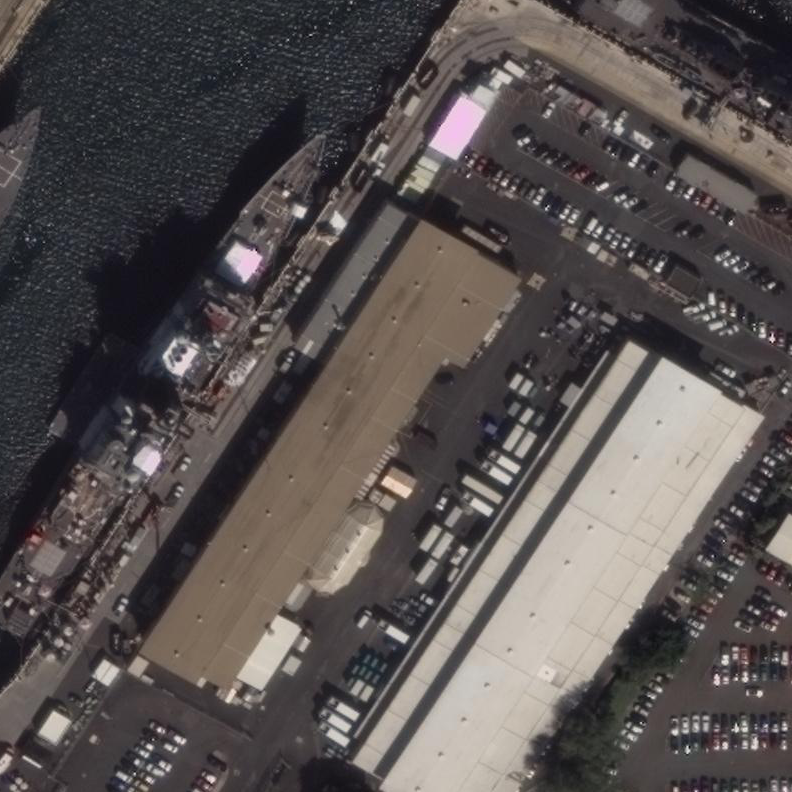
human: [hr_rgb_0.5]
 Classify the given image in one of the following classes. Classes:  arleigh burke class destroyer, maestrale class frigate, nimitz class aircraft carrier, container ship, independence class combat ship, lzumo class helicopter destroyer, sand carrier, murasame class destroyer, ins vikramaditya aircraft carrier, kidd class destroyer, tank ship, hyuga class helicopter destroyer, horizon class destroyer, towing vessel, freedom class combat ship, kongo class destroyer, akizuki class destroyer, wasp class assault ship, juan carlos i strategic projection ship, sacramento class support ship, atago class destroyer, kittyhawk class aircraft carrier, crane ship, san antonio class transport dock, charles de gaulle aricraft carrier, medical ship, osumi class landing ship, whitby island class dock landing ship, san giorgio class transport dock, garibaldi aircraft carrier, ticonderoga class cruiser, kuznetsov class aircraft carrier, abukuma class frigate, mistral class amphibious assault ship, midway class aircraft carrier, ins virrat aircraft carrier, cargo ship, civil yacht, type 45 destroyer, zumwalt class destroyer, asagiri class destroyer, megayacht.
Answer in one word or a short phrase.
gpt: Ticonderoga class cruiser